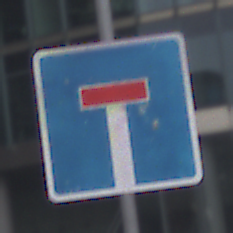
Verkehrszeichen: Sackgasse
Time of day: MorningAfternoon
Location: Outdoor (Urban)
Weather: Overcast
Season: NotSpecified
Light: Natural